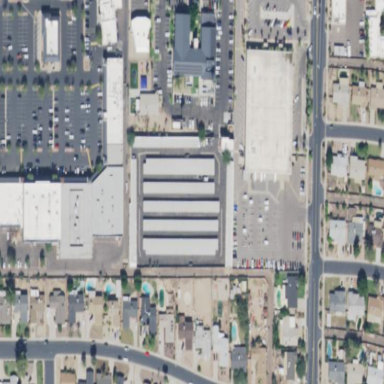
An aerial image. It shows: Storage rental shop.